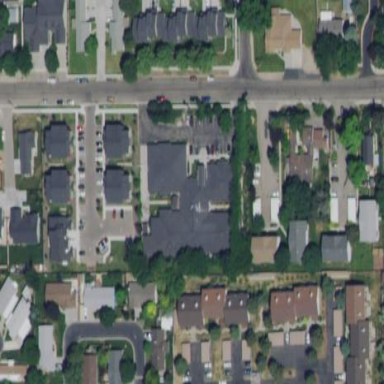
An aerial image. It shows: Building.